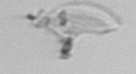
Label: detritus